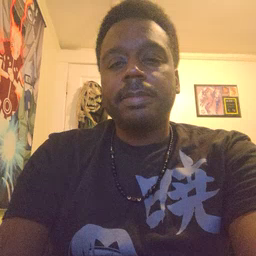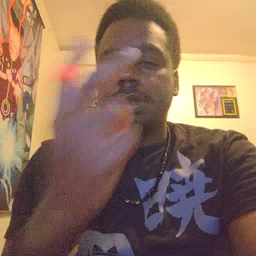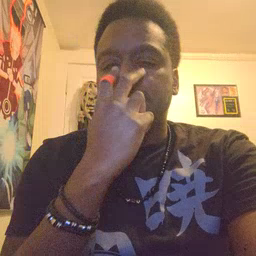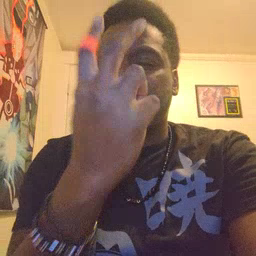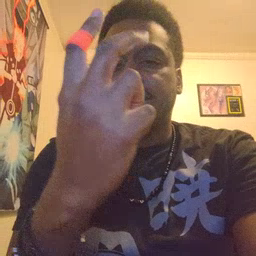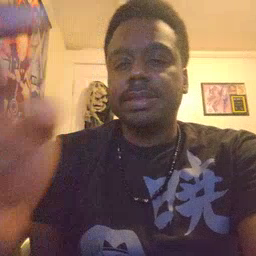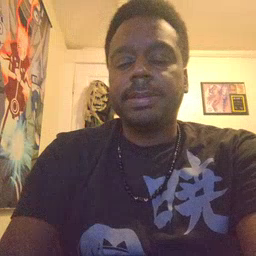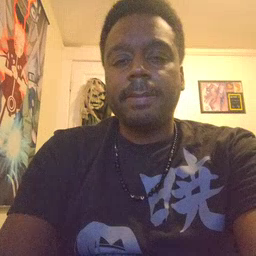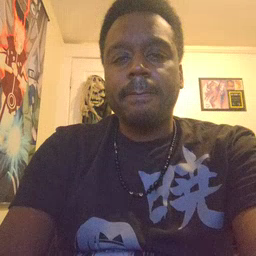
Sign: see